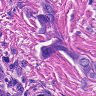
Metastatic tissue present: yes